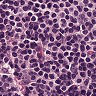
Metastatic tissue present: no